Field crop: tomato
Growth stage: 1
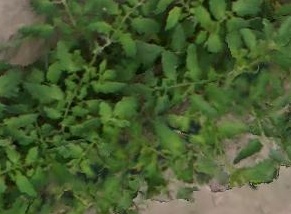
Species: tomato